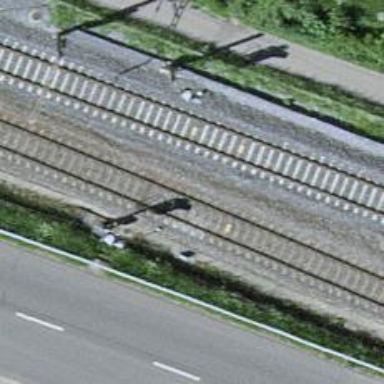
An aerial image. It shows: Railway signal.